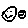
Label: smiley face